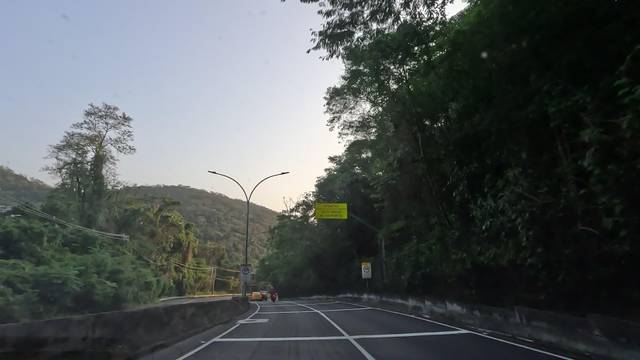
Region: Brazil
Coordinates: -22.924, -43.311